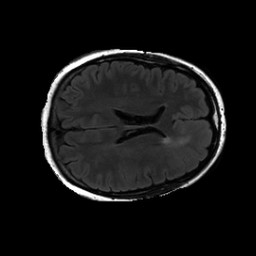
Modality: FLAIR
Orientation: axial
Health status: ill
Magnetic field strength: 3 T